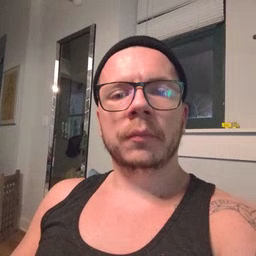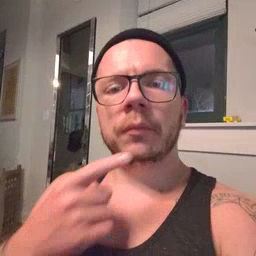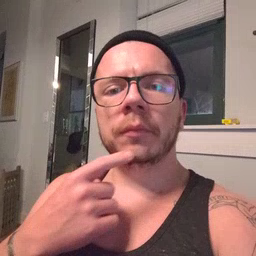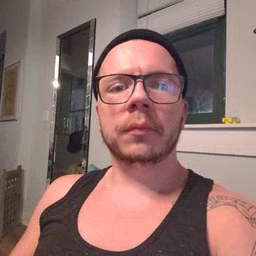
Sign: say